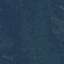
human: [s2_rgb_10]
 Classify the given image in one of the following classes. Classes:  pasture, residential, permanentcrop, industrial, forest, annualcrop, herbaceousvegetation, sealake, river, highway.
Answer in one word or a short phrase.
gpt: Forest